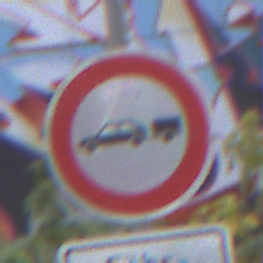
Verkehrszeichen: VerbotPersonenkraftwagenMitAnhaenger
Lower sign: SonstigeFahrzeugePersonengruppenFrei4
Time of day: MorningAfternoon
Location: Outdoor (Urban)
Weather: PartlyCloudy
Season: NotSpecified
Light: Natural